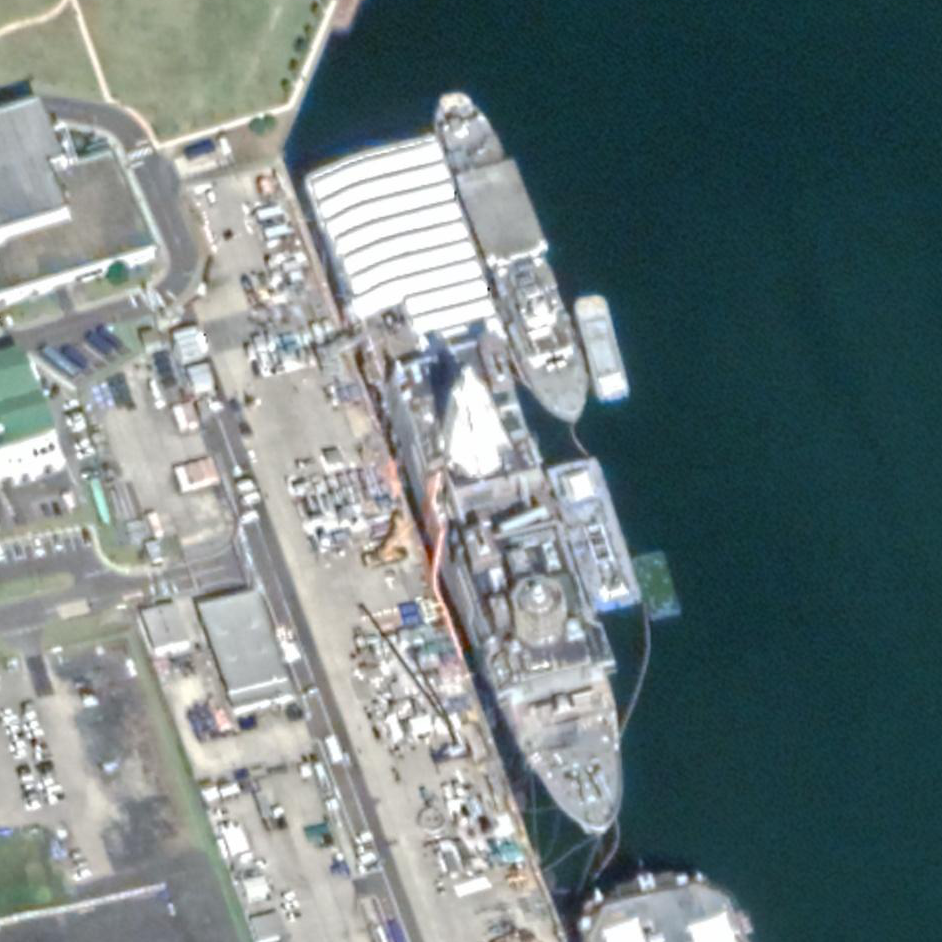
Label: San_Antonio-class_transport_dock